Modality: planning_CT
Slice 82 of 130
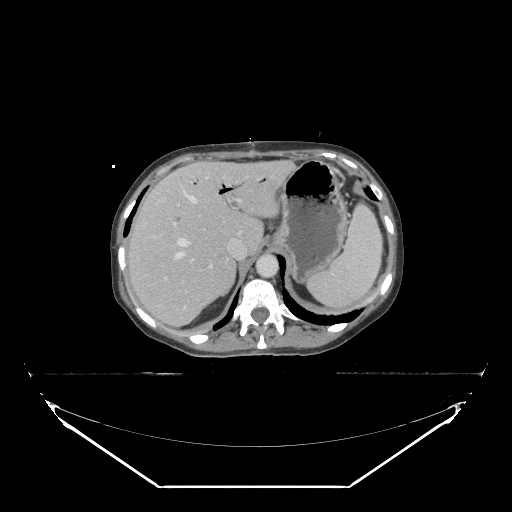